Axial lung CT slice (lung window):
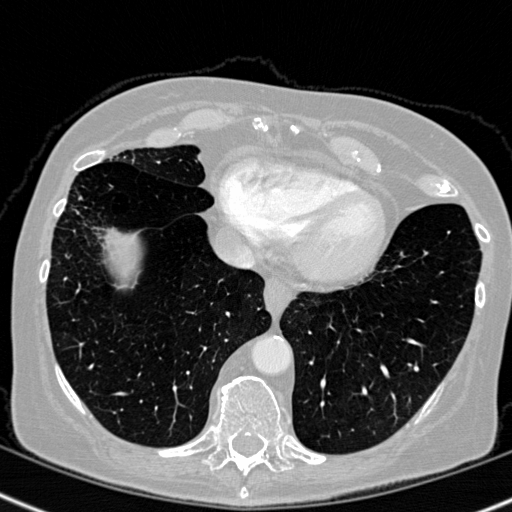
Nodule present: no